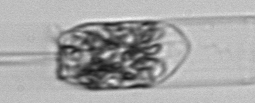
Label: Ditylum_brightwellii